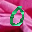
Label: 0